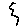
Label: hexagon